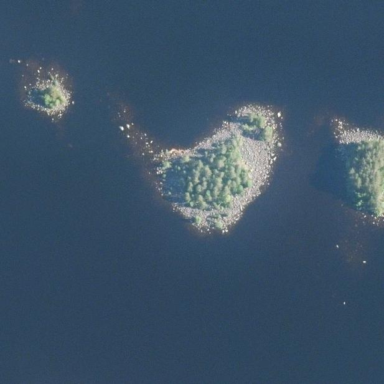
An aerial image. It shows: Islet.